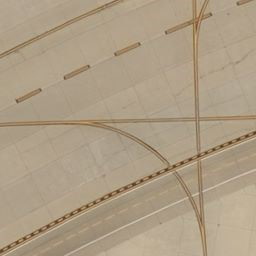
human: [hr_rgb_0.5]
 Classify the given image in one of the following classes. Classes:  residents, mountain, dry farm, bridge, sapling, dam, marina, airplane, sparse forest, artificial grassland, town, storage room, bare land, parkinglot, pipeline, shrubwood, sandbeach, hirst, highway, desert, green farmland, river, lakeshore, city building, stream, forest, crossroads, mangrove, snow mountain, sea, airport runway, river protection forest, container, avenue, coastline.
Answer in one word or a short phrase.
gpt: airport runway